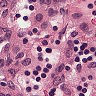
Metastatic tissue present: no